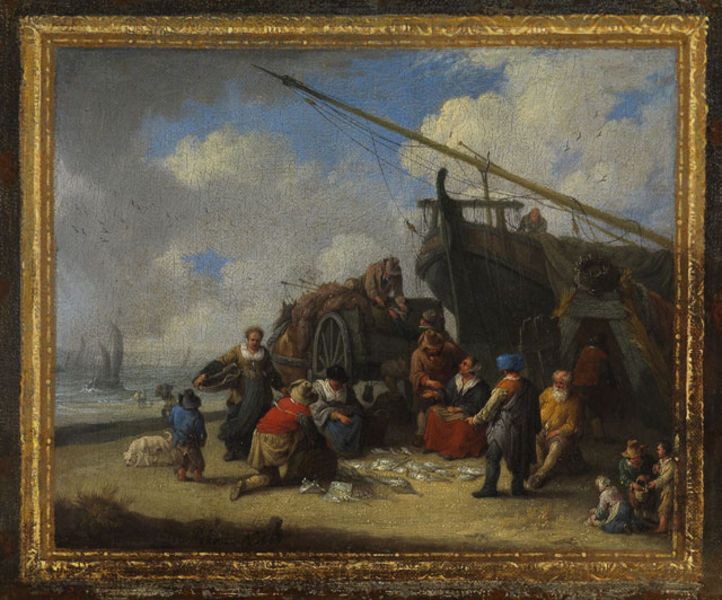
Titel: Fischmarkt am Strand
Künstler: Peeter Bout
Standort: Karlsruhe
Institution: Staatliche Kunsthalle Karlsruhe
Schlagwörter: blau, dunkel, gemälde, gruppe, himmel, mann, meer, schatten, wasser, weiß, wolken, frauen, gelb, landschaft, menschen, mädchen, sand, see, ufer, braun, bunt, frau, grau, holz, hut, hüte, licht, männer, szene, hund, hunde, rot, leute, malerei, bart, barock, rahmen, goldrahmen, holland, niederlande, öl, natur, vögel, wind, insel, gold, familie, händler, kind, england, rokoko, arbeit, bauern, boot, boote, genre, handel, kahn, karren, kinder, pferd, küste, schiff, schiffe, segel, segelboot, segelschiffe, strand, wellen, liegen, alter mann, fischer, mast, netze, segelschiff, sammeln, farbe, kutsche, markt, speichen, abladen, arbeiter, bug, hafen, ladung, rad, wagen, wagenrad, krieg, möwen, schiffbruch, seestück, seile, staffage, sturm, weib, weiber, spielen, korb, junge, fallen, segelboote, taue, ozean, segler, verkauf, vergoldet, fischerboot, windig, knien, verletzt, gänse, ölmalerei, menschenmenge, diagonal, fisch, handwerker, beute, unfall, knieen, personengruppe, fang, löschen, muscheln, seefahrer, auswanderer, verkaufen, turban, netz, fische, fischverkäufer, händlerin, heuwagen, waagen, fraune, hühner, ware, fischen, merr, fischfang, seeleute, handeln, gefährt, waren, fischmarkt, fragonard, erzählen, inder, pirat, sea, polen, sky, fish, beach, ratschen, goldener rahmen, boat, bunte kleidung, pf, eu, eingeholt, dutch, seascape, cart, fishermen, market, segeschiffe, blauer hut, plausern, kmänner, schiffsmaschinerie, dutch painting, fjischer, segelbootz, fischerschiff, fischeri, firscherei